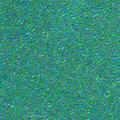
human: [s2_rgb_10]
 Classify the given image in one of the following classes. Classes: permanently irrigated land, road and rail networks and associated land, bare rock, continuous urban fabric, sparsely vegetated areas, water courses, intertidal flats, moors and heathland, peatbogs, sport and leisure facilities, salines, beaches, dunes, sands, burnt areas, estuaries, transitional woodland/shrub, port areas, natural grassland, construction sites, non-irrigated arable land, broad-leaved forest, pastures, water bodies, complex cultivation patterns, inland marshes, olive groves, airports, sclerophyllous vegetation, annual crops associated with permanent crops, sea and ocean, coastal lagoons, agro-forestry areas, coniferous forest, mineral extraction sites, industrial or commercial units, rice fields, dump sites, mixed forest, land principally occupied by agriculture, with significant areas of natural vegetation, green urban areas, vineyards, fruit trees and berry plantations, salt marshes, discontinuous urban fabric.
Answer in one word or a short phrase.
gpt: sea and ocean